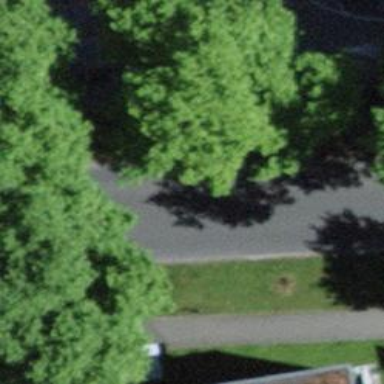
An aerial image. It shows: Avenue lined with trees.